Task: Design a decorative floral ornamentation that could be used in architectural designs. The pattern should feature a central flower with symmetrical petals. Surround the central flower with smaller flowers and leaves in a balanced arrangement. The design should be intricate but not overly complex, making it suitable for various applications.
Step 1350:
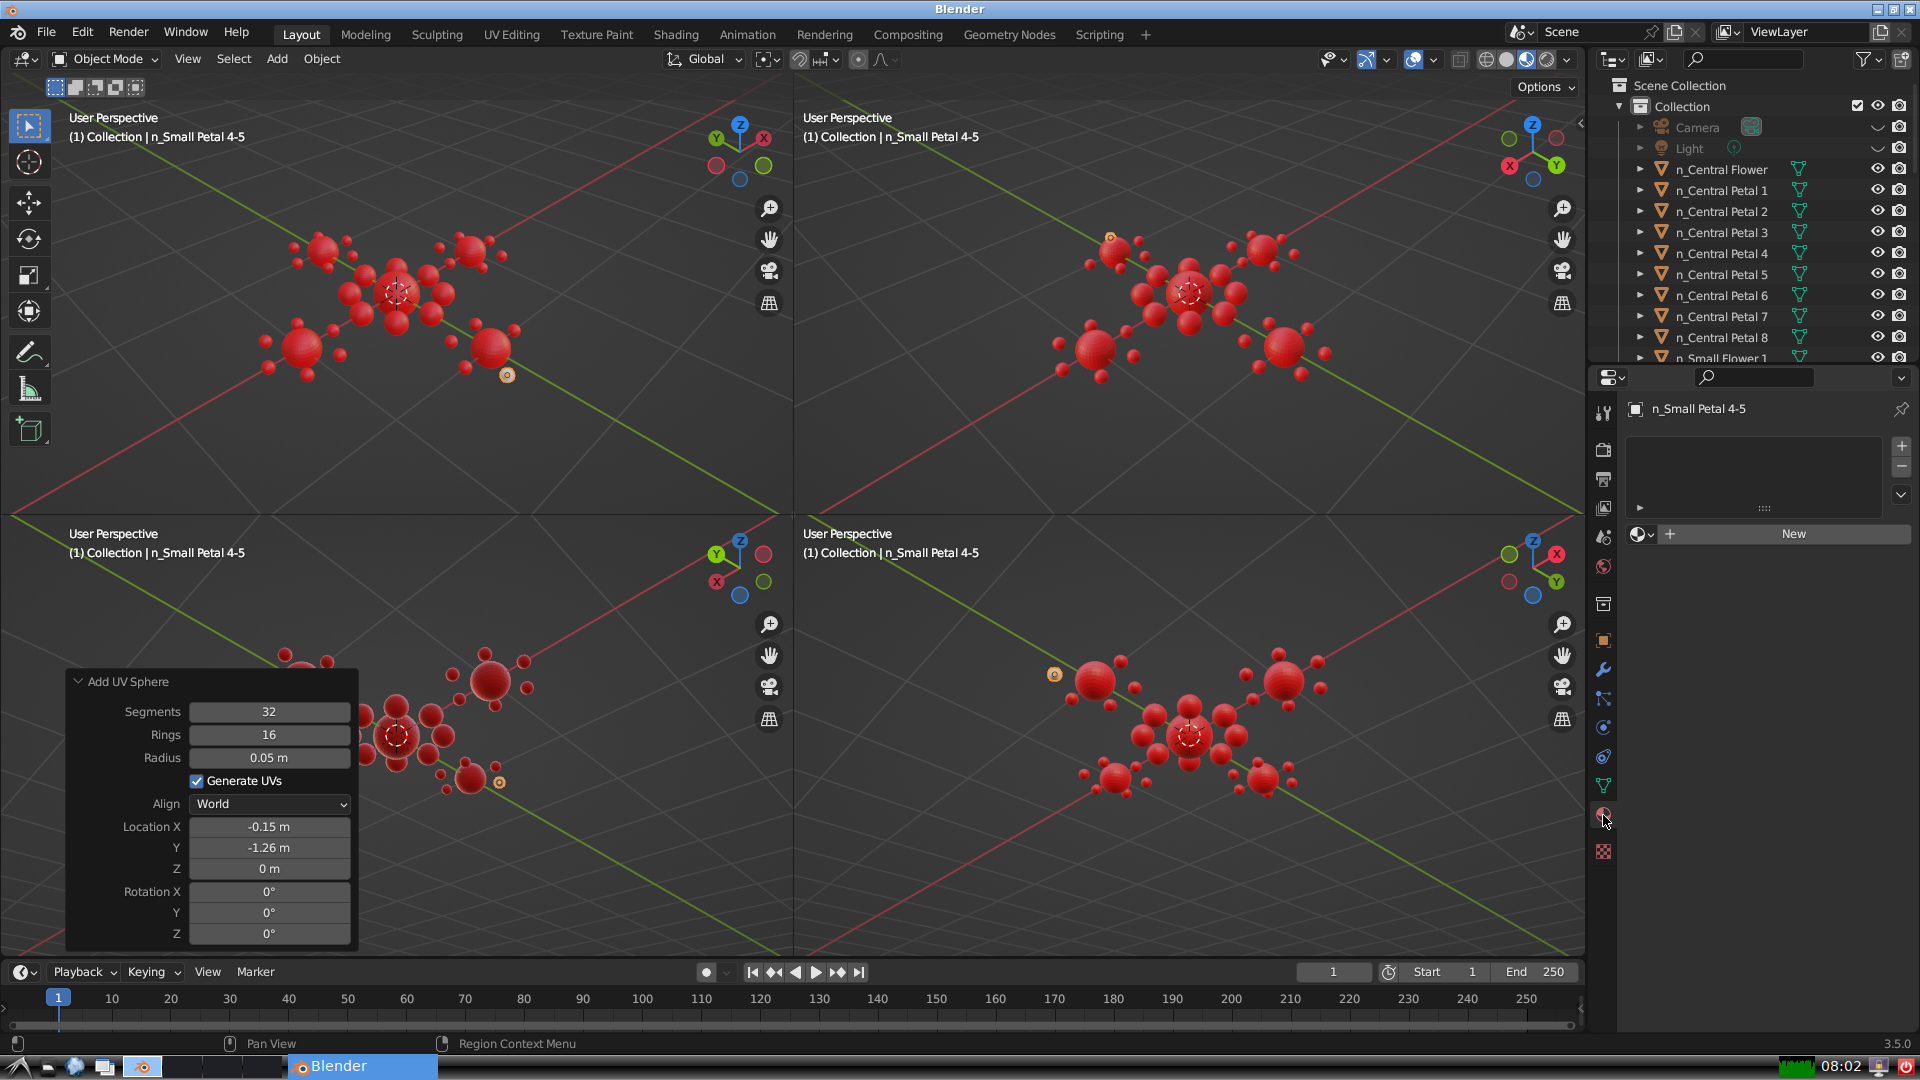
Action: {"mouse_move": [1636, 534]}